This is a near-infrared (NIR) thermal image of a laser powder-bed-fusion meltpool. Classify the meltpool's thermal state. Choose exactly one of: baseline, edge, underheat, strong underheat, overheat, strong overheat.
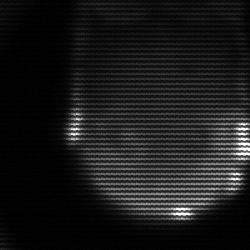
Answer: edge